Question: After many trials and errors I managed to compile a piece of code which should return Entities' values from Google Datastore (it's SQL-like db). Code I used:
'''
static async void Run()
{
UserCredential credential;
using (var stream = new FileStream(@"c:/fakepath/client_secrets.json", FileMode.Open, FileAccess.Read))
{
credential = await GoogleWebAuthorizationBroker.AuthorizeAsync(
GoogleClientSecrets.Load(stream).Secrets,
new[] { DatastoreService.Scope.Datastore }, "user", CancellationToken.None);
}
// Create the service.
var service = new DatastoreService(new BaseClientService.Initializer
{
ApplicationName = "My Project",
HttpClientInitializer = credential
});
// Run the request.
Console.WriteLine("Executing a list request...");
var request = new LookupRequest();
var key = new Google.Apis.Datastore.v1beta2.Data.Key();
key.Path = new List<KeyPathElement> { new KeyPathElement() { Kind = "book", Name = "title42" } };
request.Keys = new List<Key>() { key };
var lookup = service.Datasets.Lookup(request, "project-name-192"); //yea
var response = lookup.Execute();
// Display the results.
if (response.Found != null)
{
foreach (var x in response.Found)
{
foreach (var y in x.Entity.Properties)
{
Console.WriteLine(y.Key.FirstOrDefault() + " " + y.Value);
}
}
}
}
'''
Error I get:

So, what am I missing? I did just like in example on docs.
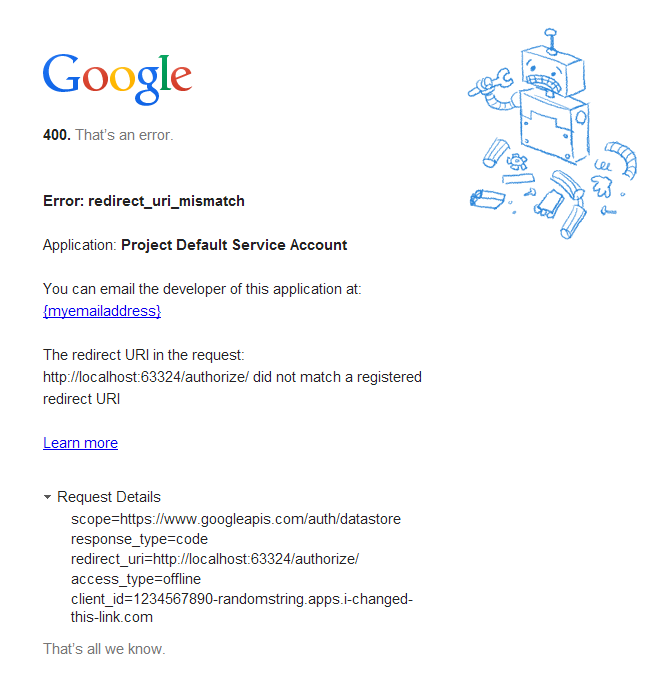
Answer: You need to go to:
<URL>{your-app-name}/apiui/credential
and use 'http://localhost:63324/authorize/' as the redirect url.
Remember to change it to your production url when you deploy